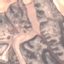
Label: HerbaceousVegetation